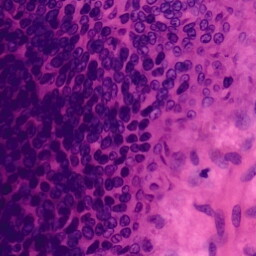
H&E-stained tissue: Colon